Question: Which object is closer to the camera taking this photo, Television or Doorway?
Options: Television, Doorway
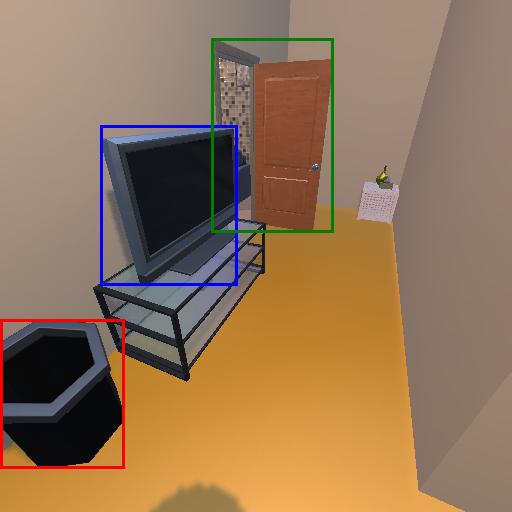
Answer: Television